Question: I am trying to design a layout with a left sidebar and a centered header. I have the header and sidebar in a wrapper div so that they can be centered on the page, but I want the sidebar to be a little left of the header like in this screenshot
How can I achieve this? Right now, when I re-size the window, the sidebar won't follow the header. Any help would be appreciated, I am still learning CSS. Thanks.
Here is my HTML and CSS (note: I had a margin: 0 auto 0 15px for the nav but took it out):
'''
<body>
<div id="wrapper">
<header>
</header>
<nav>
<ul>
</ul>
</nav>
</div>
'''
'''
body {
margin:0;
padding: 5px;
background-color: #121212;
}
#wrapper {
margin:0 auto 0 auto;
width:1024;
}
header {
/* IE10 Consumer Preview */
background-image: -ms-linear-gradient(top, #0C0DA6 0%, #0E0B58 100%);
/* Mozilla Firefox */
background-image: -moz-linear-gradient(top, #0C0DA6 0%, #0E0B58 100%);
/* Opera */
background-image: -o-linear-gradient(top, #0C0DA6 0%, #0E0B58 100%);
/* Webkit (Safari/Chrome 10) */
background-image: -webkit-gradient(linear, left top, left bottom, color-stop(0, #0C0DA6), color-stop(1, #0E0B58));
/* Webkit (Chrome 11+) */
background-image: -webkit-linear-gradient(top, #0C0DA6 0%, #0E0B58 100%);
/* W3C Markup, IE10 Release Preview */
background-image: linear-gradient(to bottom, #0C0DA6 0%, #0E0B58 100%);
width: 768px;
height:100px;
border-radius: 4px;
border: 2px solid #adadad;
margin:0 auto 0 auto;
}
nav {
/* IE10 Consumer Preview */
background-image: -ms-linear-gradient(top, #0C0DA6 0%, #0E0B58 100%);
/* Mozilla Firefox */
background-image: -moz-linear-gradient(top, #0C0DA6 0%, #0E0B58 100%);
/* Opera */
background-image: -o-linear-gradient(top, #0C0DA6 0%, #0E0B58 100%);
/* Webkit (Safari/Chrome 10) */
background-image: -webkit-gradient(linear, left top, left bottom, color-stop(0, #0C0DA6), color-stop(1, #0E0B58));
/* Webkit (Chrome 11+) */
background-image: -webkit-linear-gradient(top, #0C0DA6 0%, #0E0B58 100%);
/* W3C Markup, IE10 Release Preview */
background-image: linear-gradient(to bottom, #0C0DA6 0%, #0E0B58 100%);
width:230px;
height:235px;
border-radius: 4px;
border: 2px solid #adadad;
}
'''
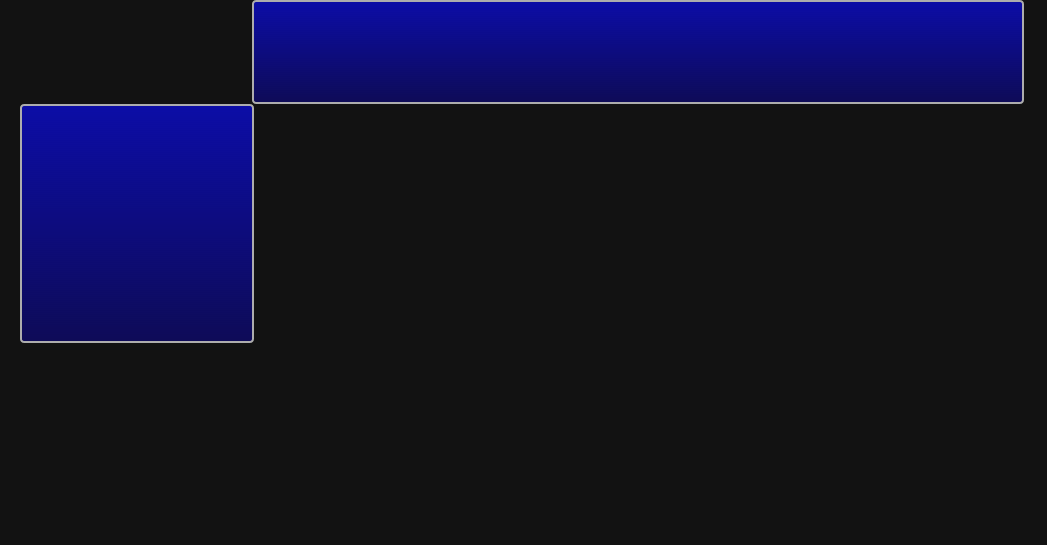
Answer: Here you go: <URL>
Changed style:
'''
header {
width: 538px; //(768px - width of sidebar)
margin: 0 auto 0 230px;
}
'''